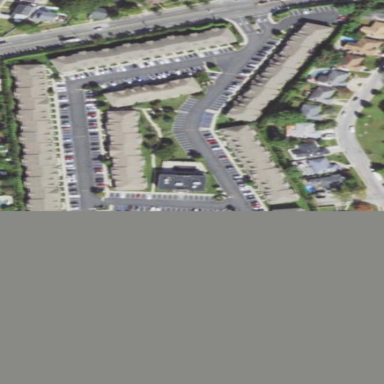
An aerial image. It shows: Residential area with apartments.